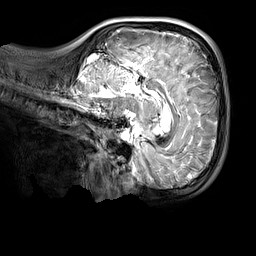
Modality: T2w
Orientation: sagittal
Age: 11
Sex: male
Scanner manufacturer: siemens
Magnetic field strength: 3 T
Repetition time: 3.2 s
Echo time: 0.408 s